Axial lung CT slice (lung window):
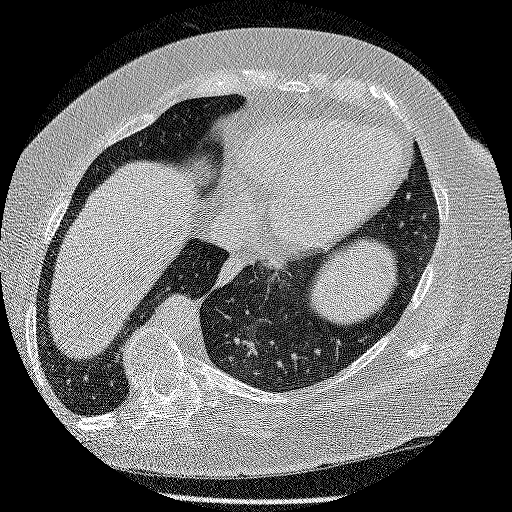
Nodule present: no